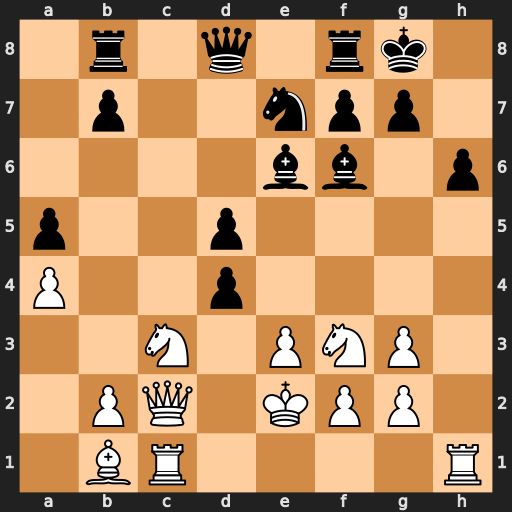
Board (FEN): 1r1q1rk1/1p2npp1/4bb1p/p2p4/P2p4/2N1PNP1/1PQ1KPP1/1BR4R
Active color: w
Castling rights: -
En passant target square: -
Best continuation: Qh7#